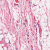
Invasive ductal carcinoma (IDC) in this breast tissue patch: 0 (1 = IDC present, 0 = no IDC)